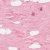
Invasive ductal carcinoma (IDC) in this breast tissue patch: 0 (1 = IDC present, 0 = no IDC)